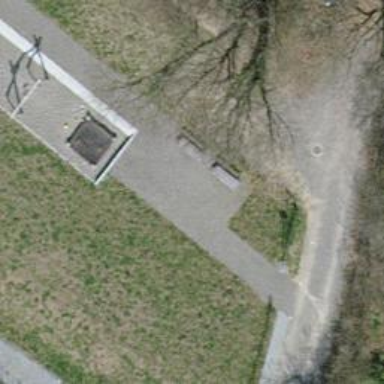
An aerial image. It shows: Bench.